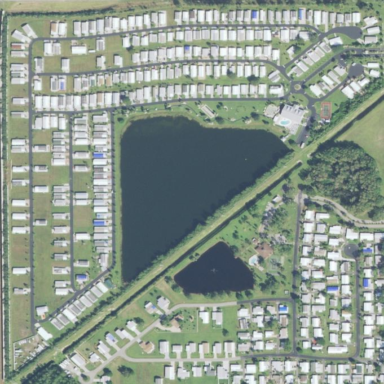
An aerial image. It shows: Residential neighbourhood known as trailer park.